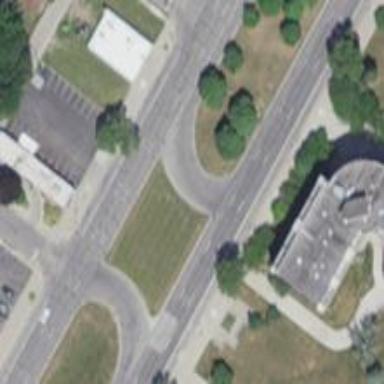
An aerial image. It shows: Primary link road with asphalt surface.